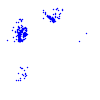
Particle: electron